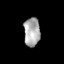
Tissue: skin
Cell type: Epithelial cells
Senescence score: 0.2868
Nuclear area (px): 459
Mean DAPI intensity: 169.068